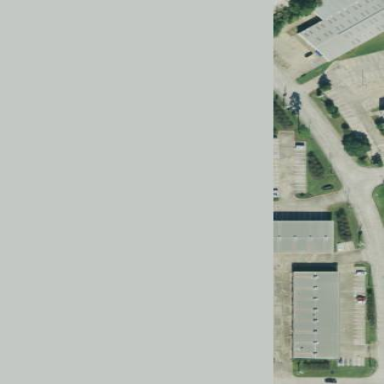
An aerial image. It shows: Commercial area.